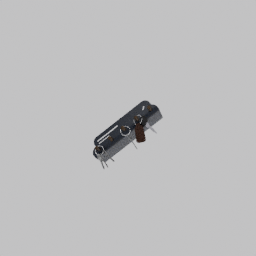
Label: appliances